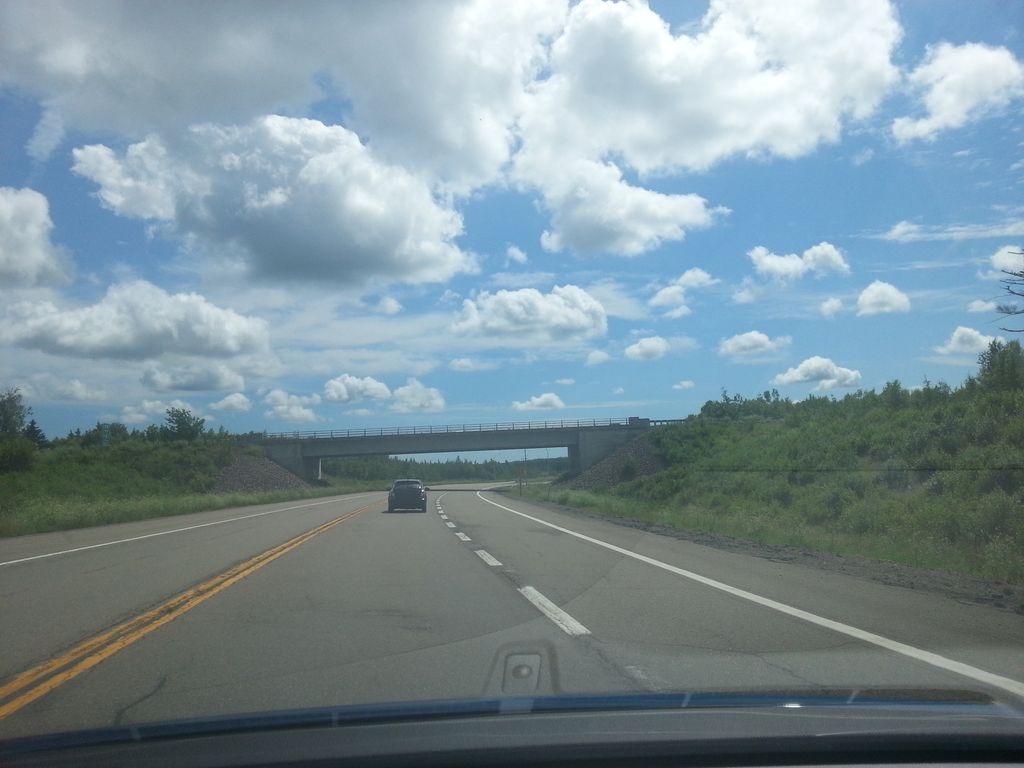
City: charlottetown